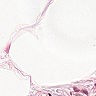
Metastatic tissue present: no